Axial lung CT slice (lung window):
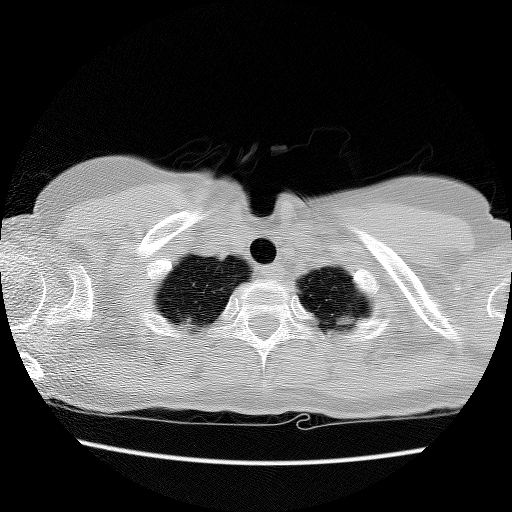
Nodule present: no